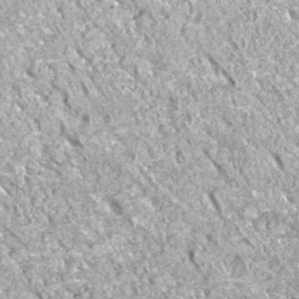
Label: frost